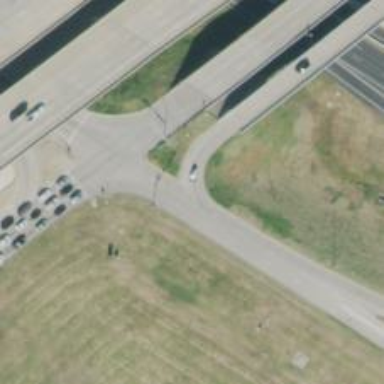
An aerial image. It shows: Secondary link road.